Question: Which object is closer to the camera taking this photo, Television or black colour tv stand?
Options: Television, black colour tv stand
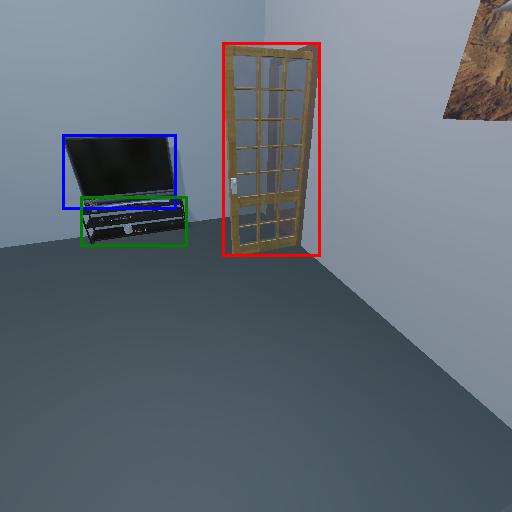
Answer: Television